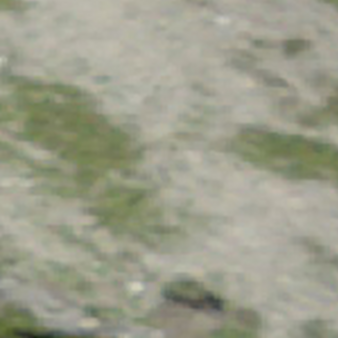
Label: other